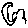
Label: moon